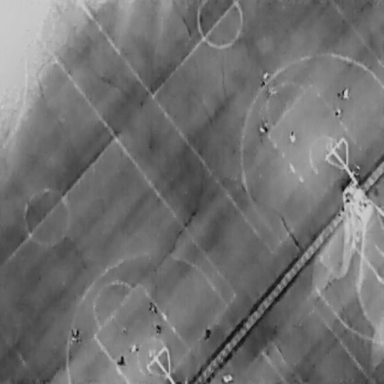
There are 13 People in the infrared image.